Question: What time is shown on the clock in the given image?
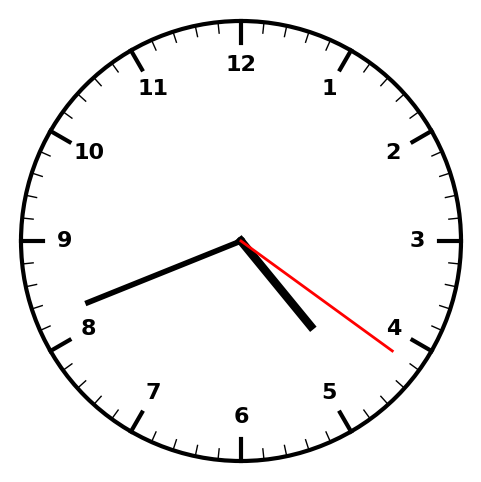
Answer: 04:41:21